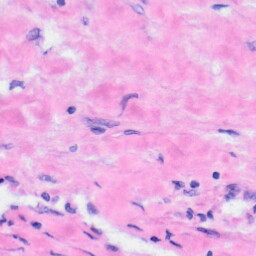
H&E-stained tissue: Liver